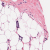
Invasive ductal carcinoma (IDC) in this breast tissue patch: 0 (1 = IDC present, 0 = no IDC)